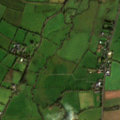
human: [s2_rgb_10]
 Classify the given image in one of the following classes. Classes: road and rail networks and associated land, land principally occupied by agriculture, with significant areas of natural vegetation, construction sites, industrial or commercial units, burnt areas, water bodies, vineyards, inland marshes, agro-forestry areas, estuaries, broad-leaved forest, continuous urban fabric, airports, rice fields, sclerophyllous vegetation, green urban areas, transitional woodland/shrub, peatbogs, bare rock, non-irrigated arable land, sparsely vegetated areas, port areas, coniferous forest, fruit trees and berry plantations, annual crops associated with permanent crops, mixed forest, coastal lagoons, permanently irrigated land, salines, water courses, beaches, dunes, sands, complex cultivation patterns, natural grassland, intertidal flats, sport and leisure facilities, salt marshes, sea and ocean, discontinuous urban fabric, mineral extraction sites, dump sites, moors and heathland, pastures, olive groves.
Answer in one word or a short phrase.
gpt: non-irrigated arable land, pastures